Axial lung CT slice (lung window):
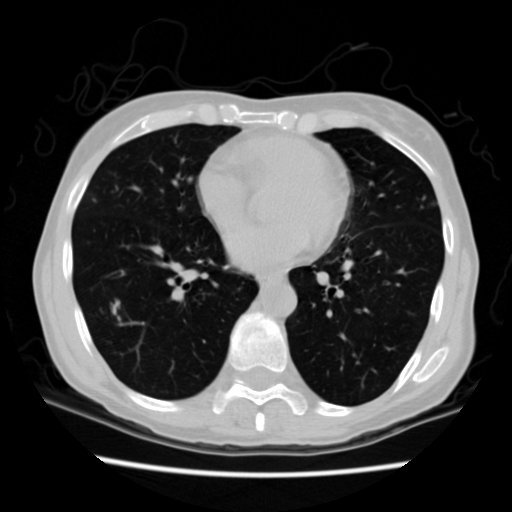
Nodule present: no